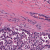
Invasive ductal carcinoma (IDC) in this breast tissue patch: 1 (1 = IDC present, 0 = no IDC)